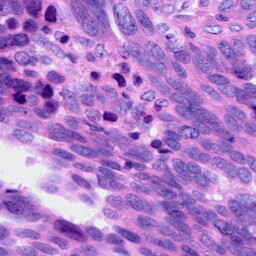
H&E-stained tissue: Ovarian